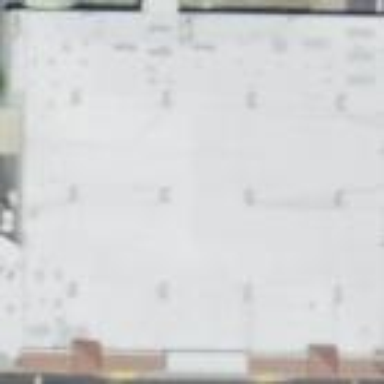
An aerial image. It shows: Retail building.